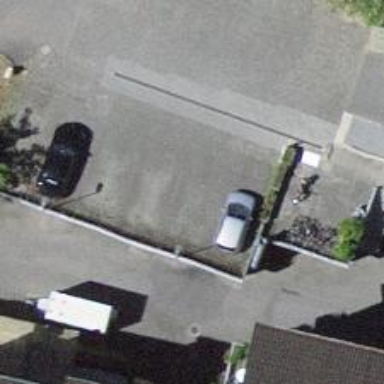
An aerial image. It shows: Garage building.